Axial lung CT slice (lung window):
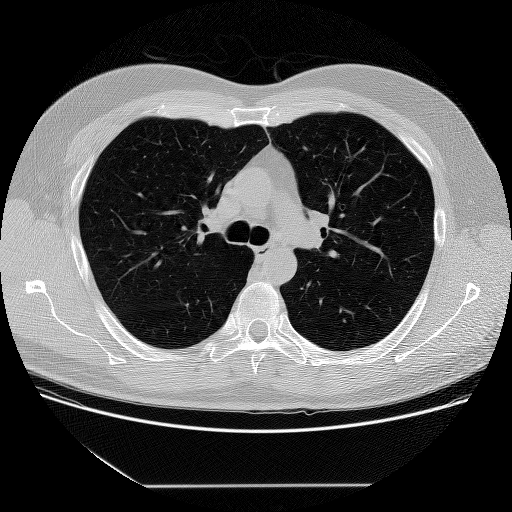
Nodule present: no